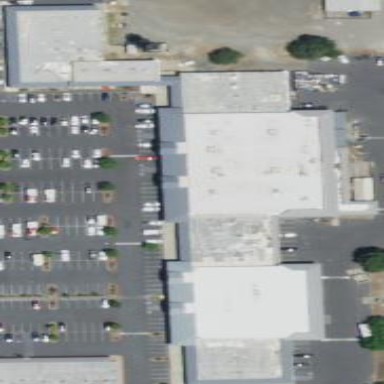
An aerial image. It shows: Retail building.